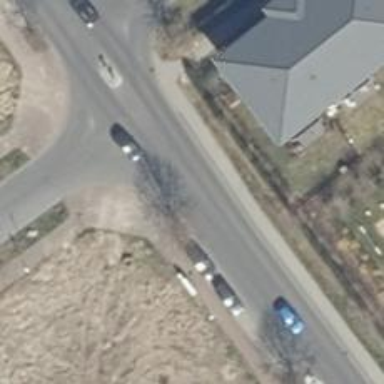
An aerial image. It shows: Unmarked crossing on the road.